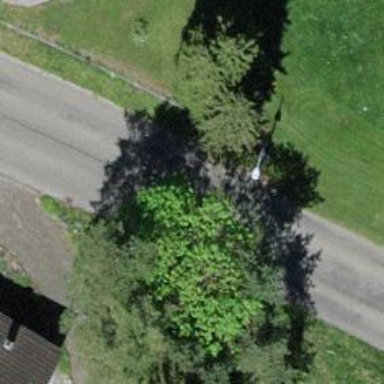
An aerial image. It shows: Secondary road.